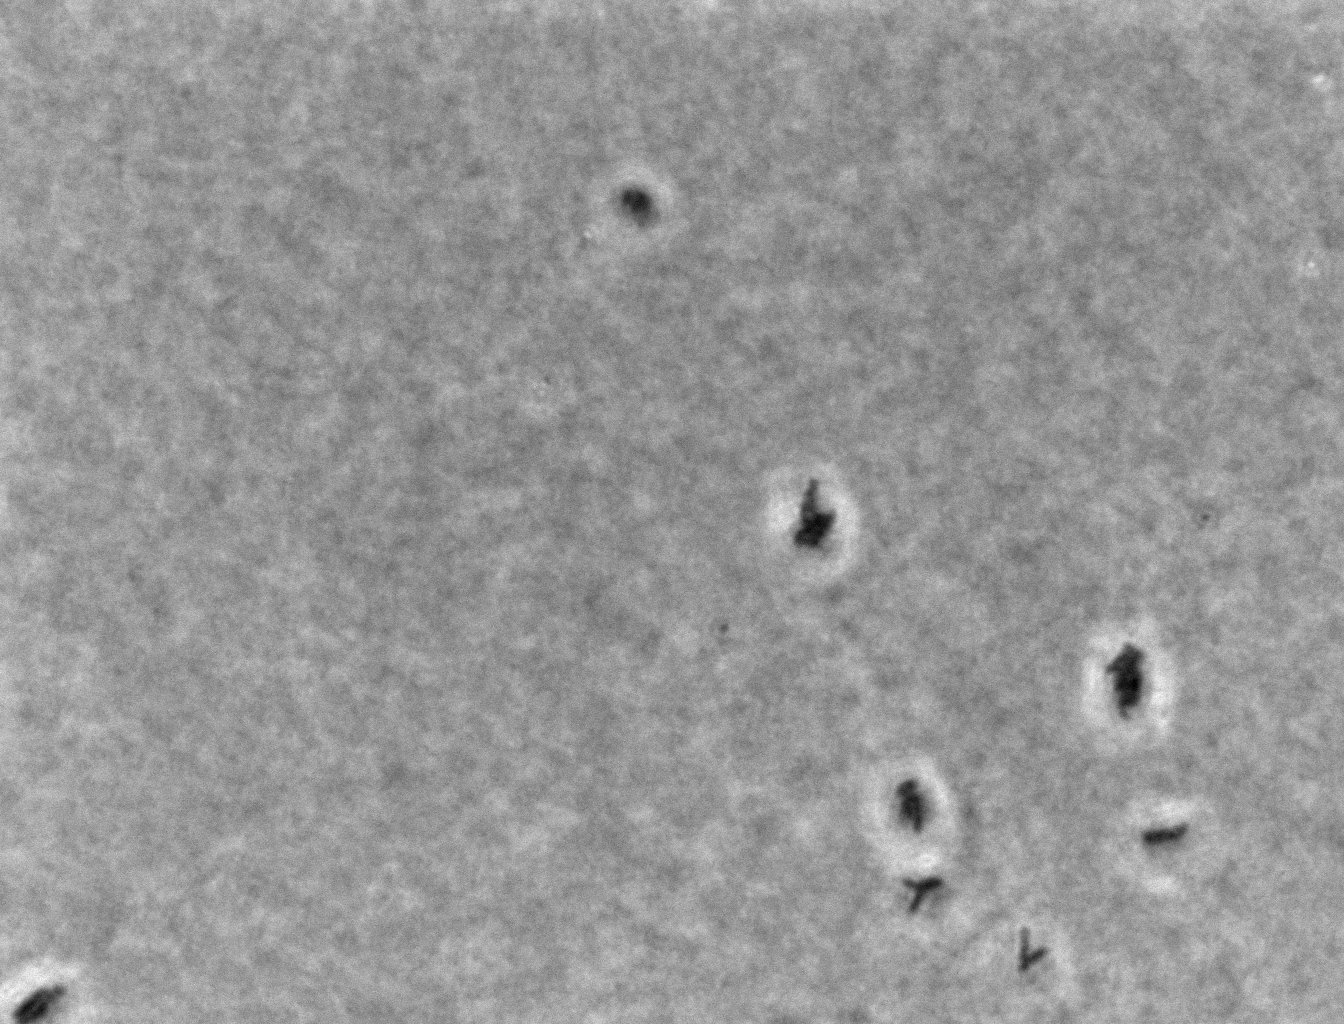
various_fewshot